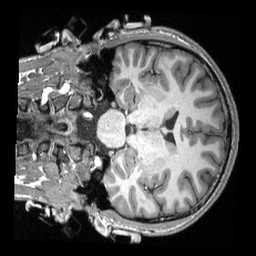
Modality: T1w
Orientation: coronal
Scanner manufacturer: siemens
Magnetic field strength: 3 T
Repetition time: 2.3 s
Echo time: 0.00308 s